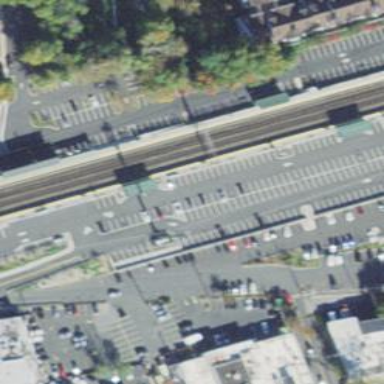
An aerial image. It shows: Platform for public transport at railway station.